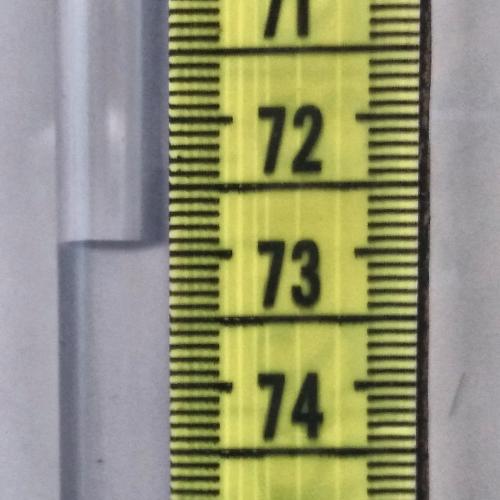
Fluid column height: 72.9 cm